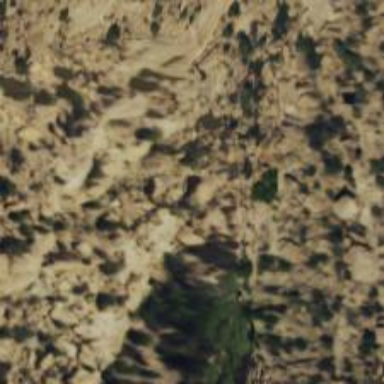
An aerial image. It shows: Cliff in nature.